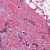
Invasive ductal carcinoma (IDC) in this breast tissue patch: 1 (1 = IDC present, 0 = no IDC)